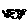
Label: circle